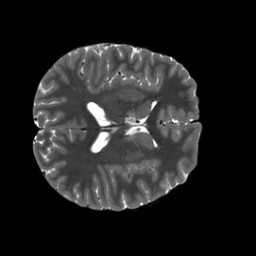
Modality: T2w
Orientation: axial
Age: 21
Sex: female
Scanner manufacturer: siemens
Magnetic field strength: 3 T
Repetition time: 3.2 s
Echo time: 0.566 s